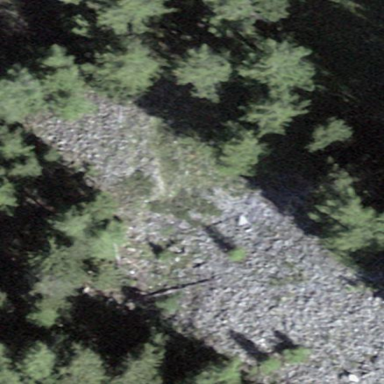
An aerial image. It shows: Scree landscape.